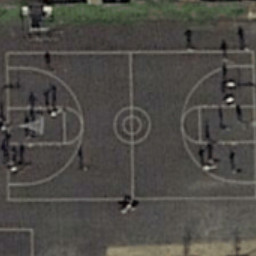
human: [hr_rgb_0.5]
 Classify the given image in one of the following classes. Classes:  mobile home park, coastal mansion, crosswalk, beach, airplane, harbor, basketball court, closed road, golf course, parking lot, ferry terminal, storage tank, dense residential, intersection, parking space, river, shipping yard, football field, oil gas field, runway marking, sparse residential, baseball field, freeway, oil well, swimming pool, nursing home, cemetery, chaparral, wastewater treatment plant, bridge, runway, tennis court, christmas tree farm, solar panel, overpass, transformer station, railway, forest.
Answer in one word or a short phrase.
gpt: basketball court